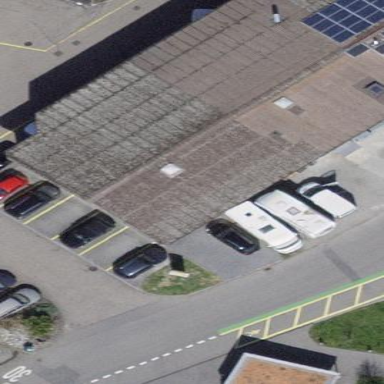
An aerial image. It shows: Parking area with surface.